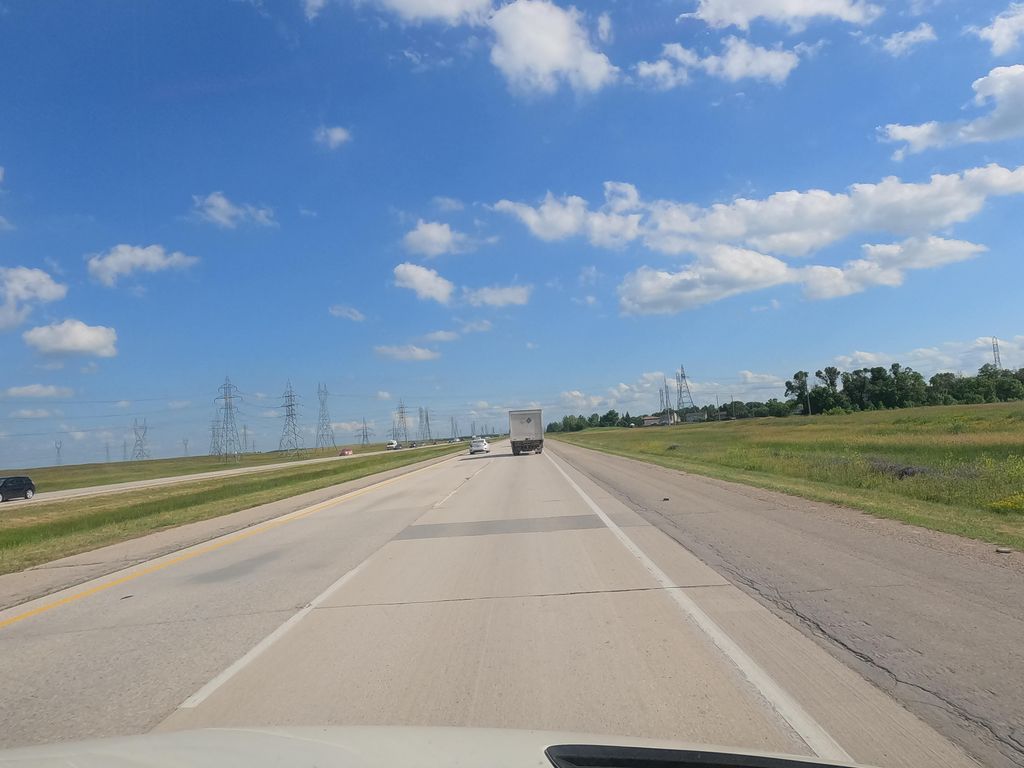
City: winnipeg